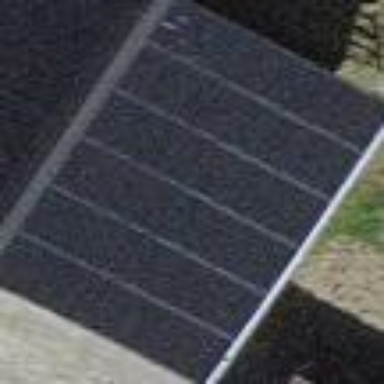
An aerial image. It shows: Solar photovoltaic panel generator.